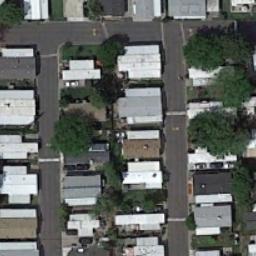
Label: residential